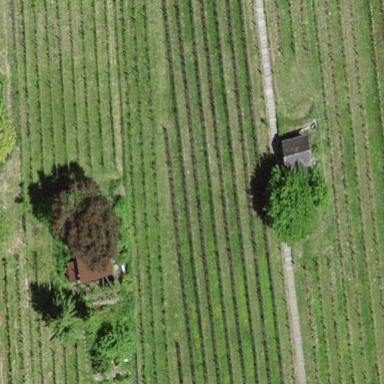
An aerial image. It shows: Beautiful vineyard in the countryside.